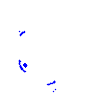
Particle: kaon